Question: The purpose is to select columns from joined tables (Many-to-Many).
The problem i have is to select two columns from a joined Many-to-Many table.
I'am using Springboot 2.3 and Spring data Jpa.
I have this data model, and what i want to fetch are the blue boxed fields

So the native query could look like this (if i am right ...)
'''
SELECT bg.id, bg.name, p.name, c.name, c.short_desc FROM boardgame as bg
JOIN boardgame_category bgc on bg.id = bgc.fk_game
JOIN publisher p on bg.fk_publisher = p.id
JOIN category c on bgc.fk_category = c.id
WHERE bg.id = :id
'''
I first tried to work with dto in JPQL statment
'''
public class BoardgameDto {
private long id;
private String name;
private String publisherName;
private Set<CatregoryDto> categoryDto;
// setter, getter etc...
}
public class CategoryDto {
private String name;
private String shortDesc;
// setter, getter etc...
}
'''
The JQPL query could look like this , but it doesn't work (IDE shows errors on CategoryDto)
'''
/* THIS DOESN'T WORK */
SELECT new org.moto.tryingstuff.dto.BoardgameDto(bg.id, bg.name, p.name,
new org.moto.tryingstuff.dto.CategoryDto(c.name, c.short_desc)) FROM Boardgame as bg, Publisher as p, Category as c
'''
Well, I think the problem I have with this way of doing is that the dto's contructor can't receive a collection <URL>, and i think neither another contructor in parameter.
Then i started looking at Criteria Queries, especialy multiselect, Tuple, Dto, but it look like i had same kind of problems so i didn't dive deeper into it.
Finally i used a JpaRepository and it's findById() method like this
'''
public interface BoardgameRepository extends JpaRepository<Boardgame, Long> {
}
// In a test or service method
Boardgame game = repository.findById(long id);
'''
Then i filter the fields i need to keep through mappings in Service or Controller layer. So the front only received need datas.
But it feel a bit overkill,
Am I missing something, any part of the framework that would allow me to select only specific columns?
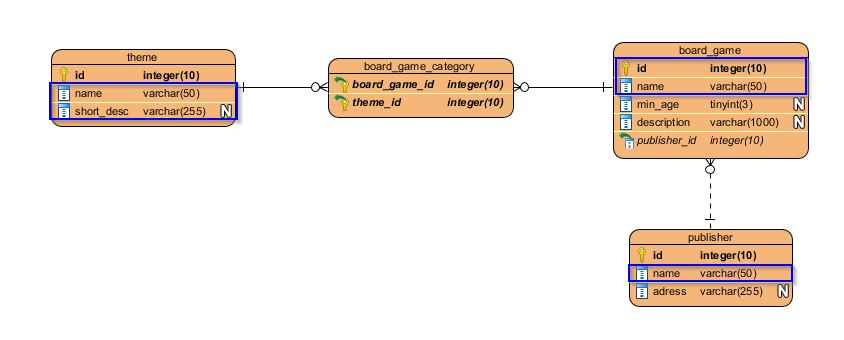
Answer: As you wrote, you can't use a collection as the parameter of a constructor expression. That's because the expression gets applied to each record in the result set. These records are a flat data structure. They don't contain any collections. Your database returns a new record for each element in that collection instead.
But your <URL> fails for a different reason. You're trying to combine 2 constructor expressions, and that's not supported. You need to remove the 2nd expression and perform that operation within the constructor of your DTO.
So, your query should look like this:
'''
SELECT new org.moto.tryingstuff.dto.BoardgameDto(bg.id, bg.name, p.name, c.name, c.short_desc) FROM Boardgame as bg <Your JOIN CLAUSES HERE>
'''
And the constructor of your BoardgameDto like this:
'''
public class BoardgameDto {
public BoardgameDto(Long id, String gameName, String publisherName, String categoryName, String description) {
this.id = id;
this.name = gameName;
this.publisherName = publisherName;
this.category = new Category(categoryName, description);
}
...
}
'''